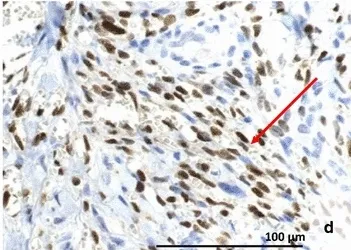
Pathological aspect of the rectal Kaposi's sarcoma. D; IHC with HHV8 antibody: see the nuclear positive immunostaining of spindle tumor cells (x40).
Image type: pathology (immunostaining)